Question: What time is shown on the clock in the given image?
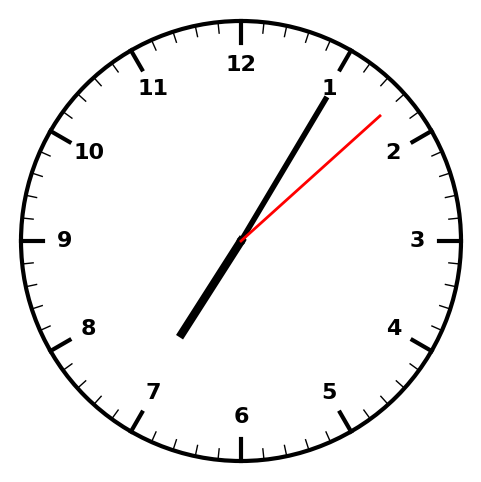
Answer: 07:05:08